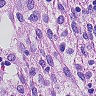
Metastatic tissue present: no